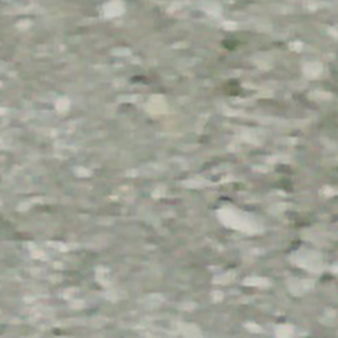
Label: other